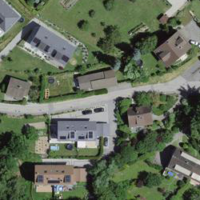
EUNIS habitat code: 55
Species observed at this site:
Aeshna cyanea